Question: I'm doing a screenshot of the allocations in my project. I've simulated a memory warning at 50 seconds, but the allocations never go back down. Maybe I don't understand this one correctly?

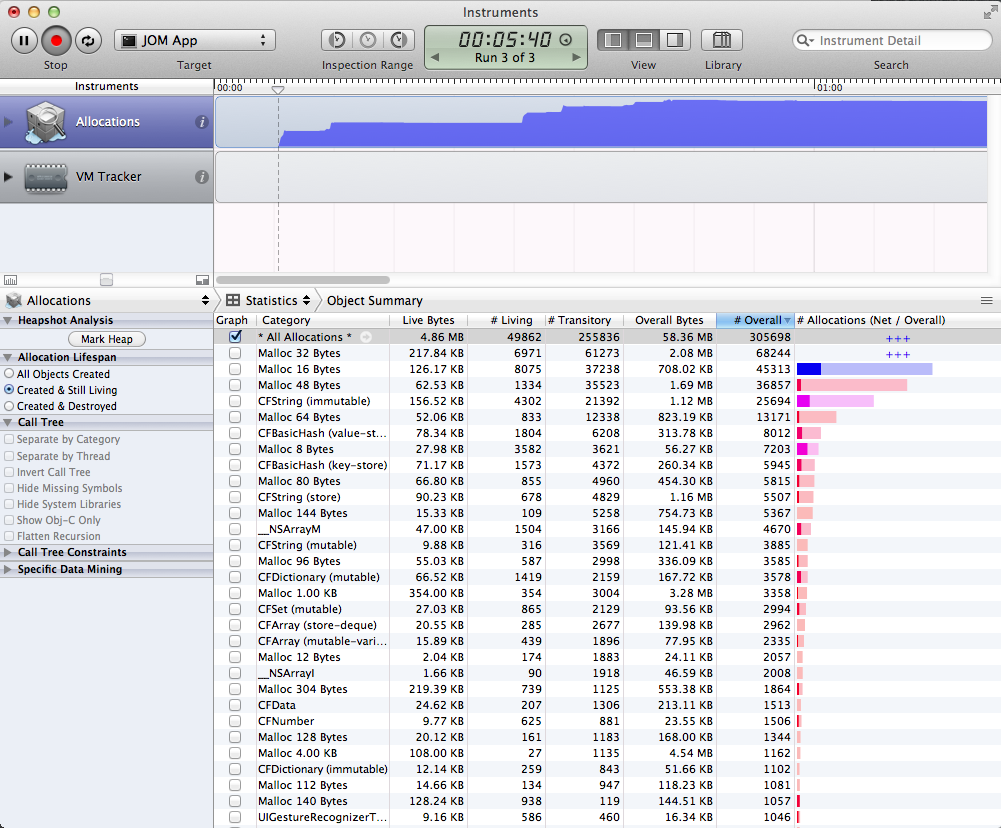
Answer: It turns out that NONE of my big objects (UIViews / Controllers) were ever being released. After diving in I'm seeing some up and down like I should be.